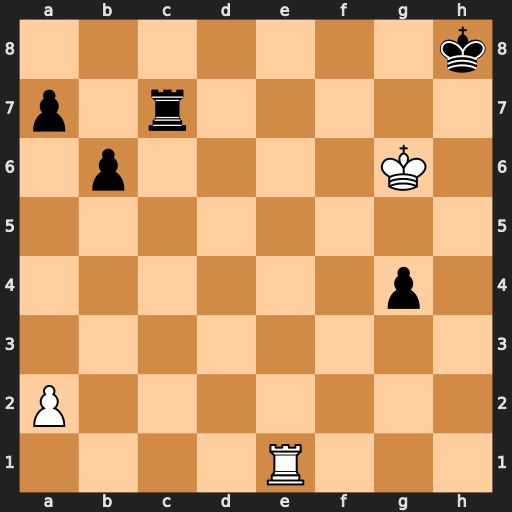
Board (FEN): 7k/p1r5/1p4K1/8/6p1/8/P7/4R3
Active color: w
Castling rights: -
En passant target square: -
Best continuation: Re8#